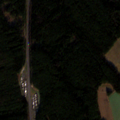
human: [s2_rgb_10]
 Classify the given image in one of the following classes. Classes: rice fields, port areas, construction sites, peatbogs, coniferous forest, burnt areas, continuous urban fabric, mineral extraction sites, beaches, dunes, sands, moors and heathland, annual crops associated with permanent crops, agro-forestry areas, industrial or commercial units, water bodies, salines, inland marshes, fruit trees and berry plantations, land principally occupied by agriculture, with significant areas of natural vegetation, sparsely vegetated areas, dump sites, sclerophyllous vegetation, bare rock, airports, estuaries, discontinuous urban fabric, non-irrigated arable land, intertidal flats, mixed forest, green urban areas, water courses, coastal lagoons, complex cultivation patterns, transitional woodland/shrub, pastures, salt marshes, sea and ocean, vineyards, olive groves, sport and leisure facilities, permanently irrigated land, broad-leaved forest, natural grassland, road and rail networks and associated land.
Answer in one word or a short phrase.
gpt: non-irrigated arable land, mixed forest